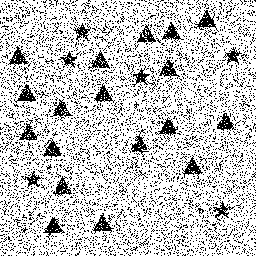
Squares: 0
Triangles: 18
Stars: 6
Total shapes: 24